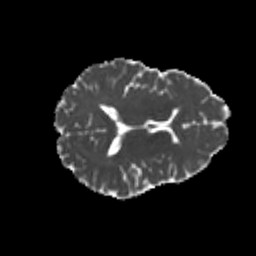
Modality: MD
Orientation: axial
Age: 22
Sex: female
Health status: healthy
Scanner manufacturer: philips
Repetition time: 7.39 s
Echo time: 0.08599 s